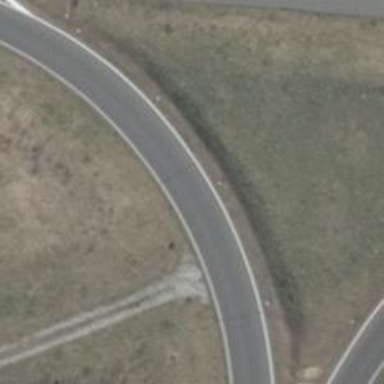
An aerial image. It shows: Primary link highway.